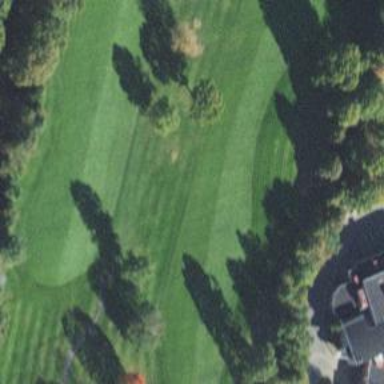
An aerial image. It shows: Golf hole.